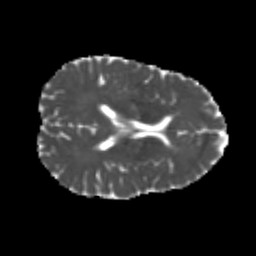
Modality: MD
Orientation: axial
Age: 23
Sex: female
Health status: healthy
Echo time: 0.074 s